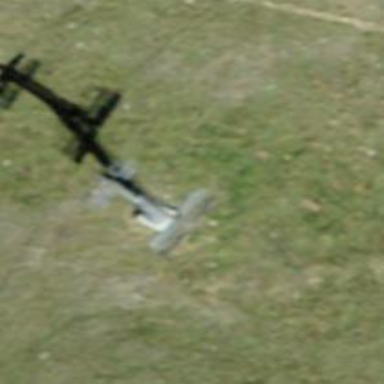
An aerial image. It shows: Pylon used for aerialway.